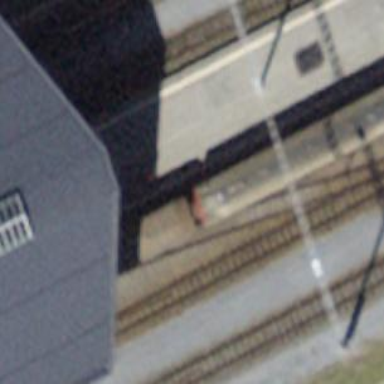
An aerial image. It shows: Narrow-gauge railway with 1 track. The tracks are electrified with contact line.